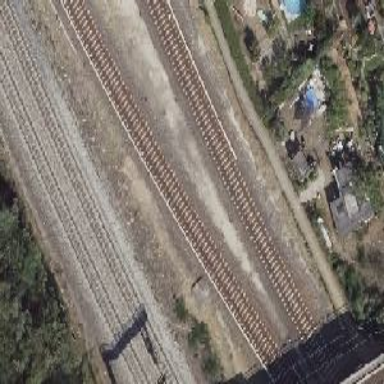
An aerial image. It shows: Light rail railway line with electrified rails.